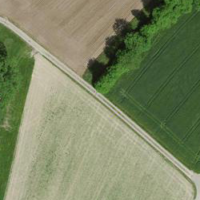
EUNIS habitat code: 52
Species observed at this site:
Emberiza citrinella